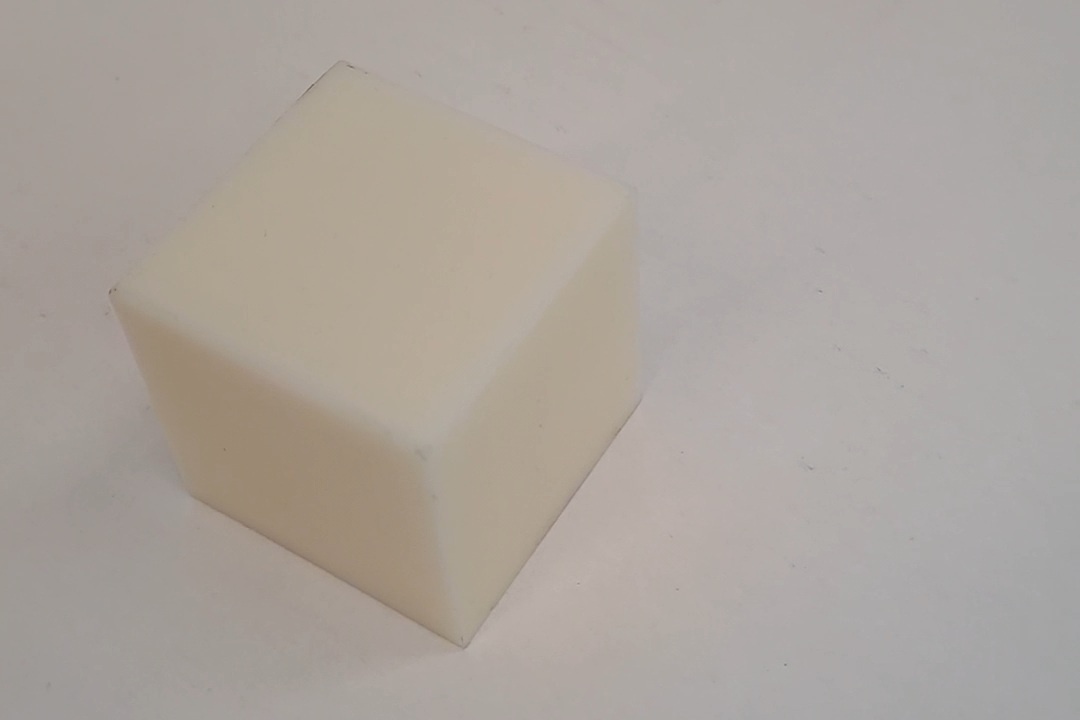
Label: Cuboid